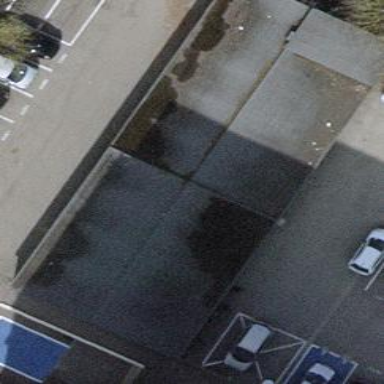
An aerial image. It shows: Group of garages.